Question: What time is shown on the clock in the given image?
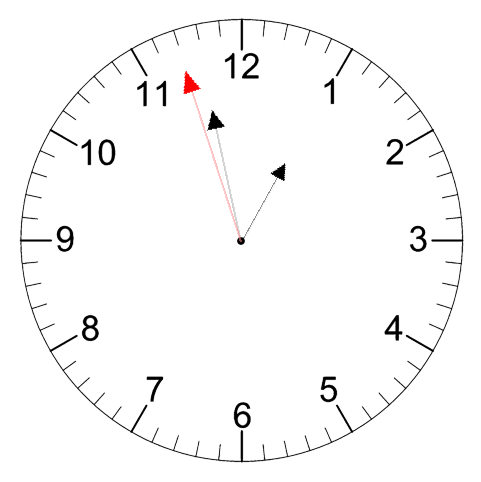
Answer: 12:57:57